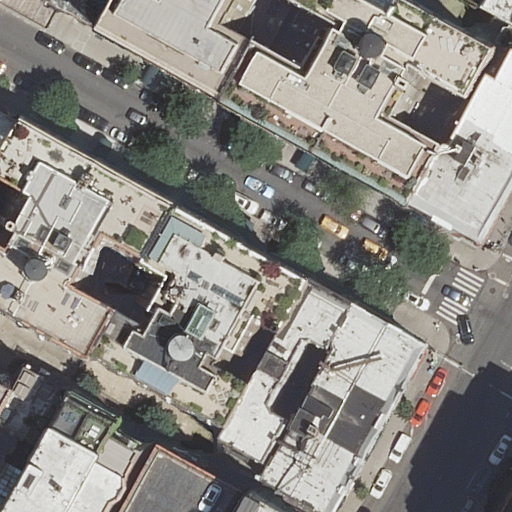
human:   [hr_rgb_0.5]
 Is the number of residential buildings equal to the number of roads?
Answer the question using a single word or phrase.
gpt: no

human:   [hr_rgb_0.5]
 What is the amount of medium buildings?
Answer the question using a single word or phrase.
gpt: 8

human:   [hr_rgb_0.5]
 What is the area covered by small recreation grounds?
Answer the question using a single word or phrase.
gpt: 0m2

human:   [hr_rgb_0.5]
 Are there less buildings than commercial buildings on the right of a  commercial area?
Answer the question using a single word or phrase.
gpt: no

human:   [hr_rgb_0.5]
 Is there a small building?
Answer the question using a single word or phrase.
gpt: yes

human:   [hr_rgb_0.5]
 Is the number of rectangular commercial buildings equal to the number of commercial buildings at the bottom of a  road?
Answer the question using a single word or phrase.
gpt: yes

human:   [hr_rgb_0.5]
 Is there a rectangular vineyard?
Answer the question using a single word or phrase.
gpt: no

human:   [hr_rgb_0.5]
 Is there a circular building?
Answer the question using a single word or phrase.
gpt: no

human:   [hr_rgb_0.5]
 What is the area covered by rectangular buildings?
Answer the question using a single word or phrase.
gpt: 869m2

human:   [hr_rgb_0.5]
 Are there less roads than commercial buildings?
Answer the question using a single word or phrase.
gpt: no

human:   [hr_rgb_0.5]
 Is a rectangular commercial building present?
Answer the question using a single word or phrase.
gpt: no

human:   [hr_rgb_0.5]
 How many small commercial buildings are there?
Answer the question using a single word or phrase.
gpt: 0

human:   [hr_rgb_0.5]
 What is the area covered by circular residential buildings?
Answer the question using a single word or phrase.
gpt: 0m2

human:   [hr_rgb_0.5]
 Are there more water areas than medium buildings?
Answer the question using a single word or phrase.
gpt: no

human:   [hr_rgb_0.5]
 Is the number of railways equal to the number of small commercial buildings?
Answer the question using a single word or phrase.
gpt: yes

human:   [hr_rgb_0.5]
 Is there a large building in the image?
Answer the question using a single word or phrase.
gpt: yes

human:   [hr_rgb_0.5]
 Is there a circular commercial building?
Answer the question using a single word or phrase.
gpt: no

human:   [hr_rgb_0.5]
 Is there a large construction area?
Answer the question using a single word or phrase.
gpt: no

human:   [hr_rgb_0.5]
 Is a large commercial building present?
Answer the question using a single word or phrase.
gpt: no

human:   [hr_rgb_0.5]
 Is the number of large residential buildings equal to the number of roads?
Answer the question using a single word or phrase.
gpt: no

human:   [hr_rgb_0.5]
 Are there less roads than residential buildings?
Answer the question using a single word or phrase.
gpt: yes

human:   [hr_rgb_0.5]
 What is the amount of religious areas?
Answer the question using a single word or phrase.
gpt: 0

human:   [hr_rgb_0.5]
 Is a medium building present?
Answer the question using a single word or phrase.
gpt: yes

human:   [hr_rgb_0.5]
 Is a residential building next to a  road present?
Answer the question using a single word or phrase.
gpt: yes

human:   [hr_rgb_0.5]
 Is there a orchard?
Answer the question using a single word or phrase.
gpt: no

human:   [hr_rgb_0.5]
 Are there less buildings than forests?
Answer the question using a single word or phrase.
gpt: no

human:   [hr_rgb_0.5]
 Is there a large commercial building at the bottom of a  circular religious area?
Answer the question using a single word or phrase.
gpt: no

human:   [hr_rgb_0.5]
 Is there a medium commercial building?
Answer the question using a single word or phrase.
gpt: no

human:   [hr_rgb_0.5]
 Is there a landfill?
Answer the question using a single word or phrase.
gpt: no

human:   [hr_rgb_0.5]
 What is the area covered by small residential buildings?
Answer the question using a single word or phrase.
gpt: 67m2

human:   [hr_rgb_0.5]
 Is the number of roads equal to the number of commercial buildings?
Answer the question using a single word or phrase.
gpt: no

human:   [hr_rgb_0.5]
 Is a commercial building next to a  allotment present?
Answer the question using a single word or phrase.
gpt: no

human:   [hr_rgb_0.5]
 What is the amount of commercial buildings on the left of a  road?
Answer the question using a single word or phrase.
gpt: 0

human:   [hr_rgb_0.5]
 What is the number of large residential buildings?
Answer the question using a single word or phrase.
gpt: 4

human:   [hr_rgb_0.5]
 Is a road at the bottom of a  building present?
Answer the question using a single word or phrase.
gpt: yes

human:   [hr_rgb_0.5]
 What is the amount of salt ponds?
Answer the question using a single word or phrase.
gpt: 0